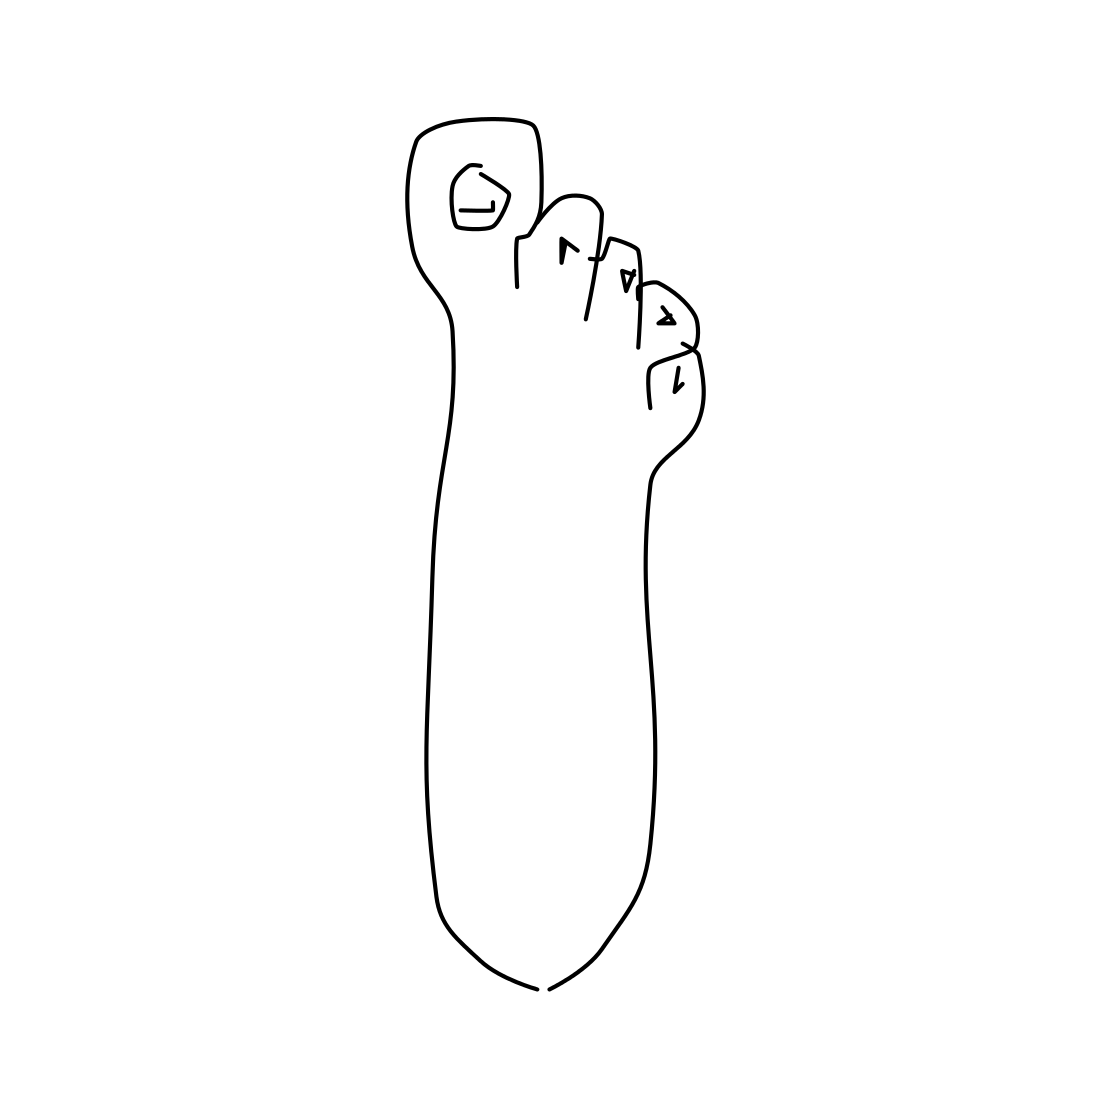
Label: foot